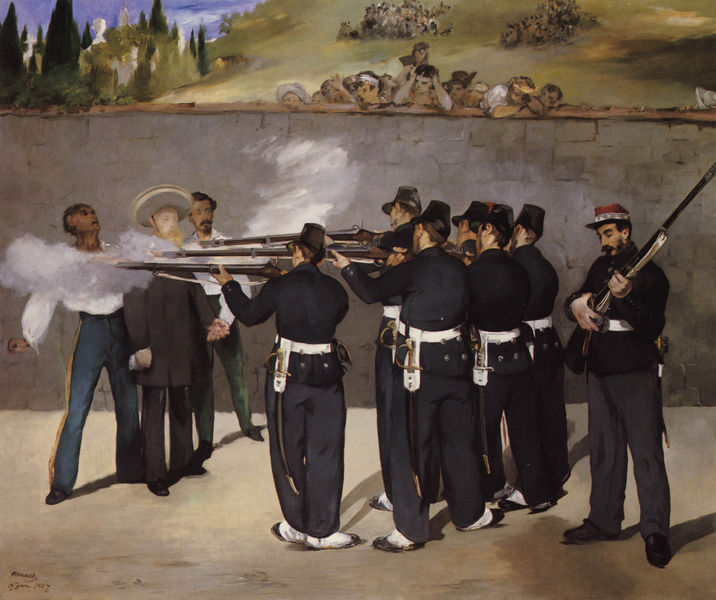
Titel: L'exécution de l'empereur Maximilien, Die Erschießung Kaiser Maximilians
Künstler: Édouard Manet
Standort: Mannheim
Institution: Kunsthalle
Schlagwörter: baum, berg, blau, dunkel, gemälde, himmel, mann, schatten, wasser, weiß, bäume, fluss, frauen, grün, landschaft, menschen, sand, ufer, braun, degas, grau, hut, hüte, männer, schwarz, gras, gürtel, rot, wiese, wolke, gesellschaft, malerei, alt, bart, gericht, hemd, hose, kappen, mütze, wand, hinrichtung, mensch, mord, tod, tot, bild, signatur, öl, feld, felder, hügel, qualm, rauch, boden, realismus, wald, kinder, engel, zypressen, spanien, sommer, schuhe, zuschauer, jungen, mauer, laden, franzosen, krieg, kaiser, könig, soldaten, goya, manet, edouard manet, anlegen, stolz, groß, militär, polizei, revolution, schwert, schwerter, säbel, uniform, uniformen, waffen, aufstand, soldat, waffe, leinwand, napoleon, degen, armee, schaulustige, österreich, sterben, gewehr, freiheit, dolch, ermordung, malerie, artillerie, töten, käppi, gewehre, russen, gamaschen, rote mütze, schießen, schuss, delacroix, maximilian, mexiko, urteil, pulverdampf, erschiessen, schützen, erschiessung, exekution, italiener, aufständische, maximilian i, maximilian i., südamerika, muskete, pistolen, mannheim, rebellion, gewähr, schock, tötung, todesurteil, menshcen, willen, gewähre, rebellen, sombrero, ausländer, vollstreckung, nachladen, rebell, wille, auch, zuseher, fattori, edouard, hispania, standgericht, travolta, rschießung, maximilian von österreich, abfeuern, spaniene, standrechte erschiessung, freiheitskkämpfer, soidat, medxiko, unbeigsam, kolumbien, landherren, mauerschauer, sschützen, zielübung